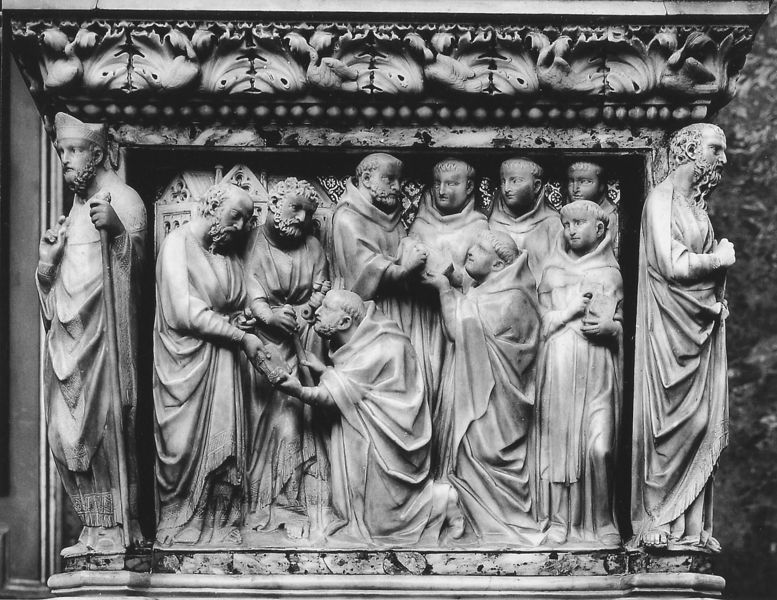
Titel: Schrein des hl. Dominikus
Künstler: Niccolò Pisano
Standort: Bologna, S. Domenico (EU - I)
Schlagwörter: frisur, frisuren, marmor, männer, ornament, bart, bärte, falten, rahmen, skulptur, fries, skulpturen, statuen, mönche, kutten, tonsur, christliche